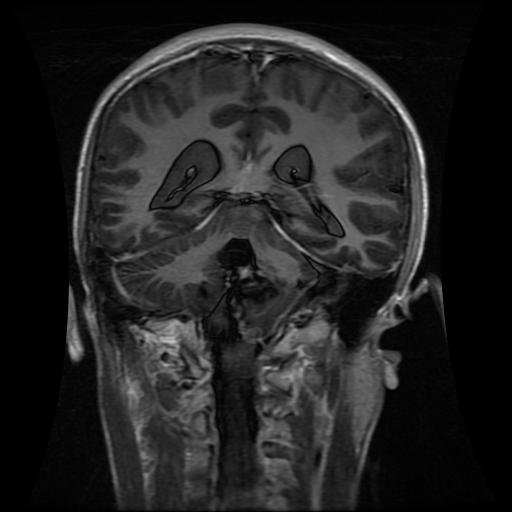
Label: glioma